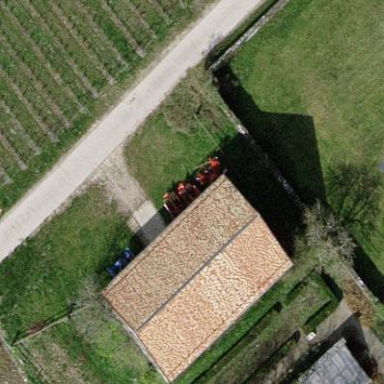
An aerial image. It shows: Farm auxiliary building.